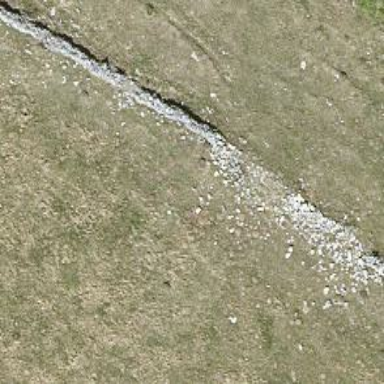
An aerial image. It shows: Wall barrier.